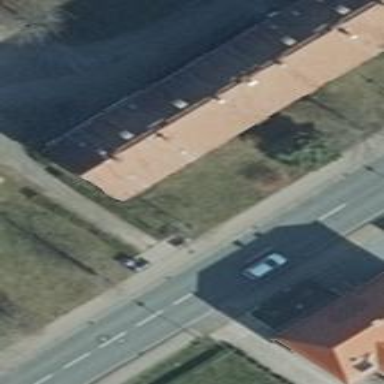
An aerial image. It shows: View of apartment building.